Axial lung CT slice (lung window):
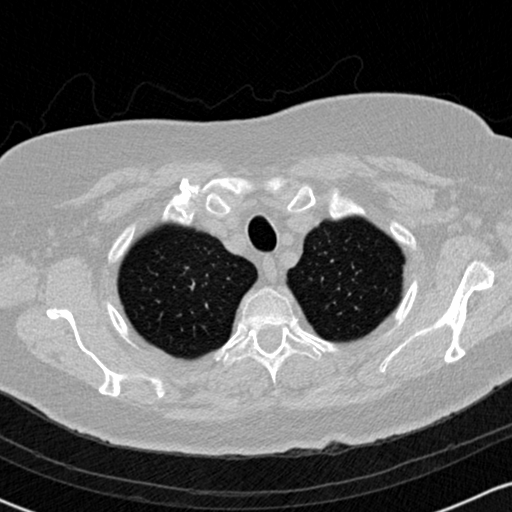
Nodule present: no